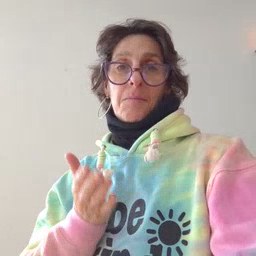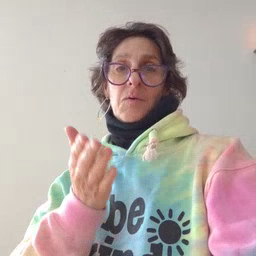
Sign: boat